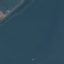
Land use / land cover class: SeaLake